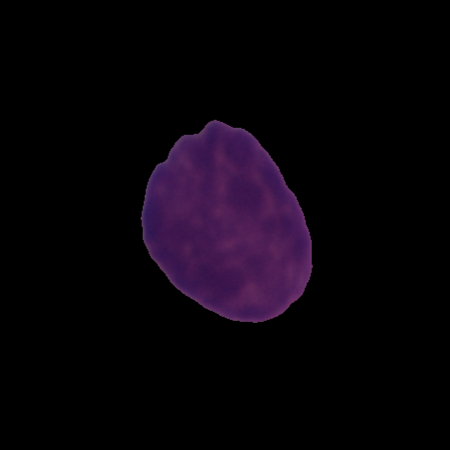
Label: cancer